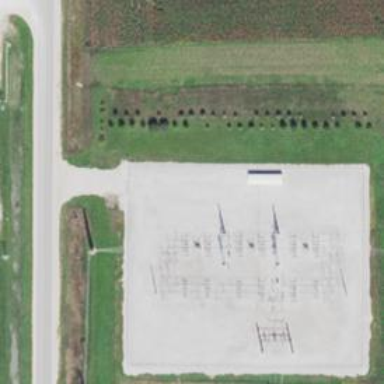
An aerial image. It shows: Switch for power supply.